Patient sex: M
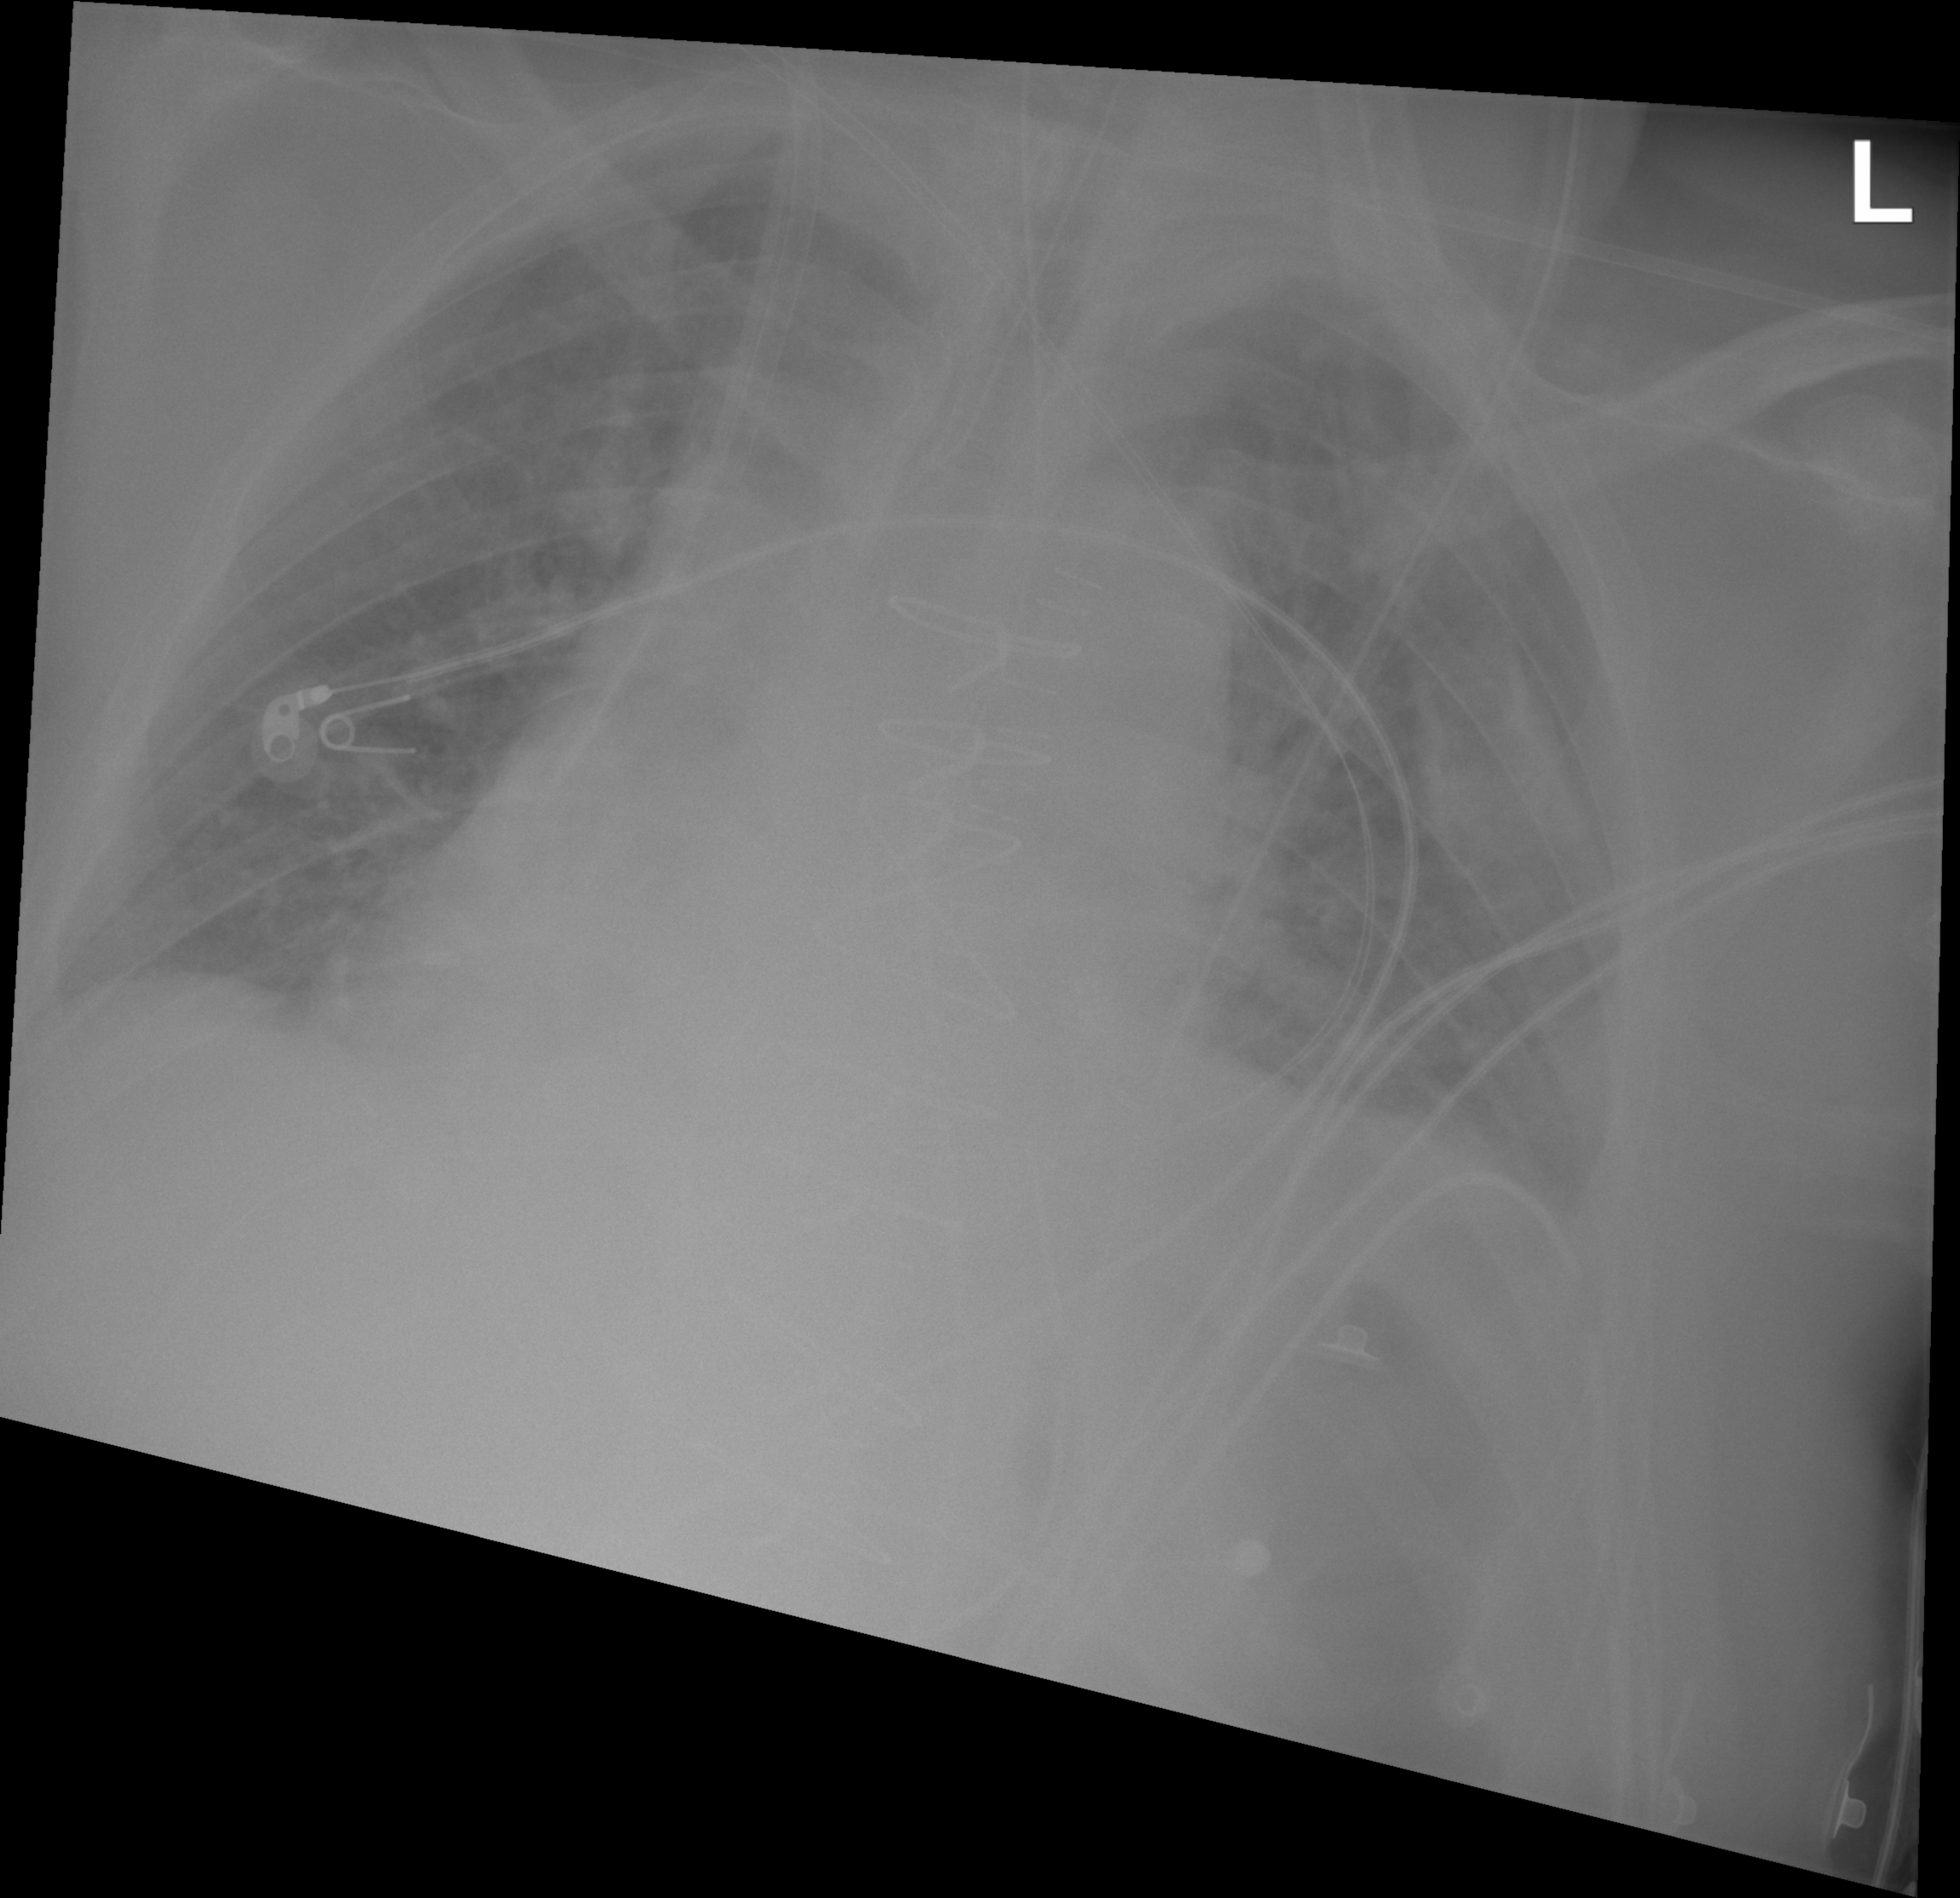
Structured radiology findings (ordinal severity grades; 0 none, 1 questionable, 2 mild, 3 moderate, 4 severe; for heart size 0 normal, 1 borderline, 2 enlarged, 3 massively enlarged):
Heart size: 1
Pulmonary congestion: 1
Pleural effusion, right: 0
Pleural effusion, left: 2
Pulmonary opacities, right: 0
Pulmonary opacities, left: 0
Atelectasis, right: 0
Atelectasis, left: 0